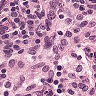
Metastatic tissue present: no